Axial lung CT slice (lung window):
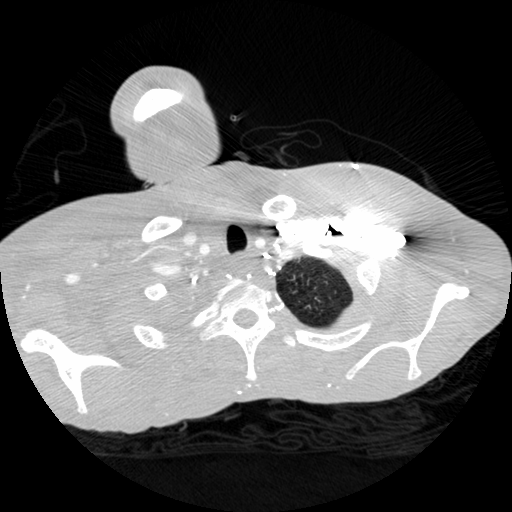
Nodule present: no